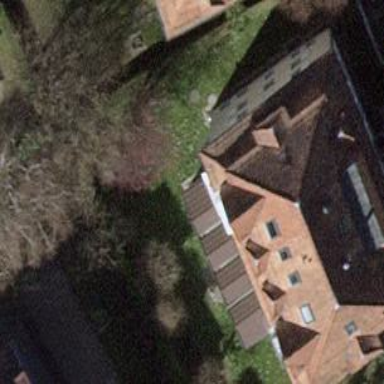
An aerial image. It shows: The gabled row roof section of building.